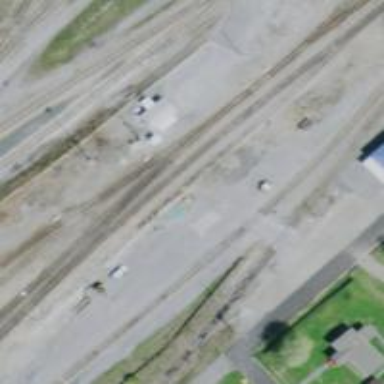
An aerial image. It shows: Railway siding for service.